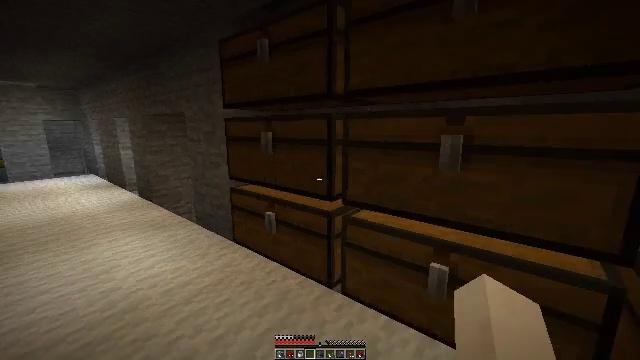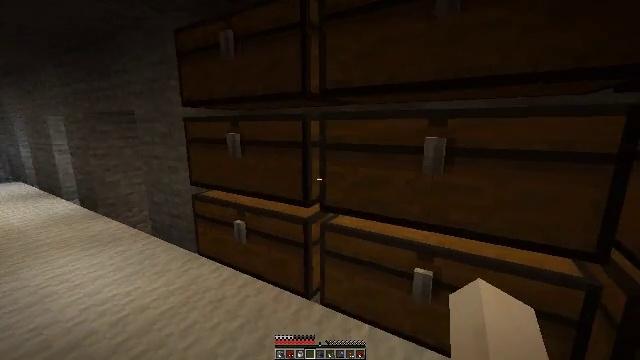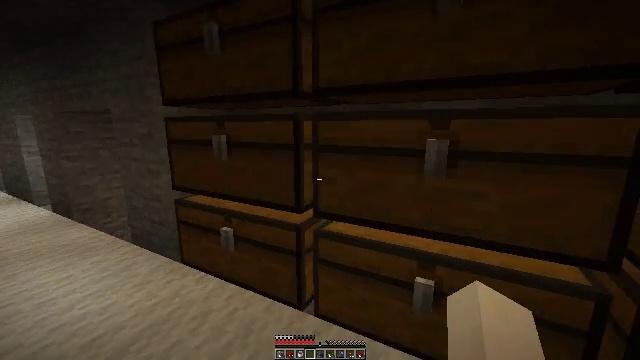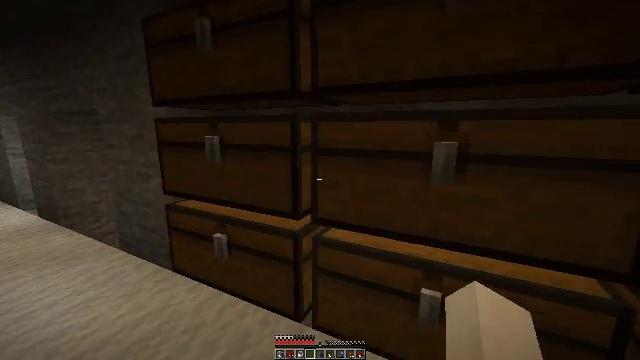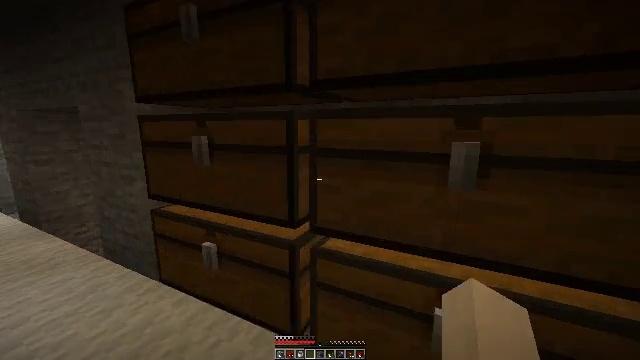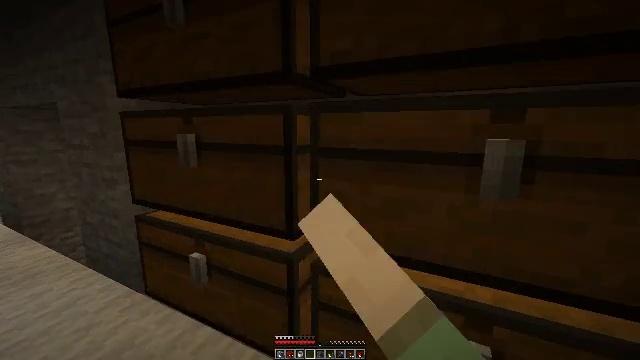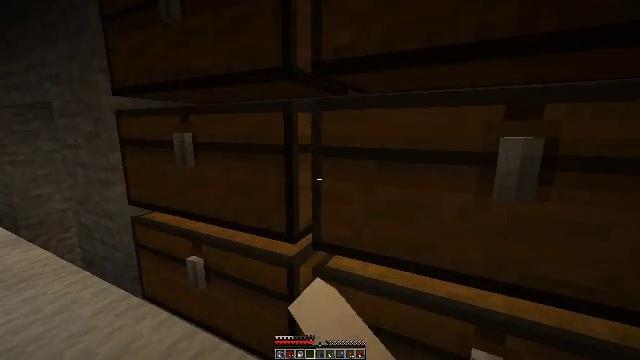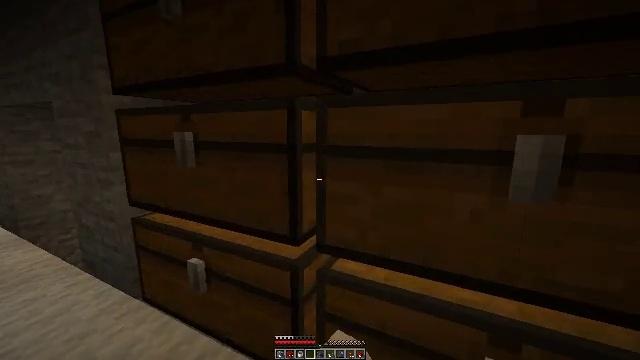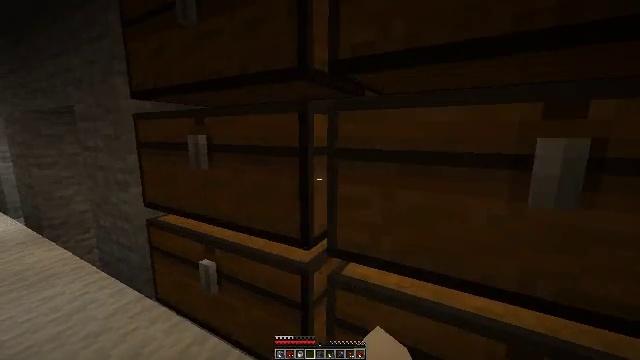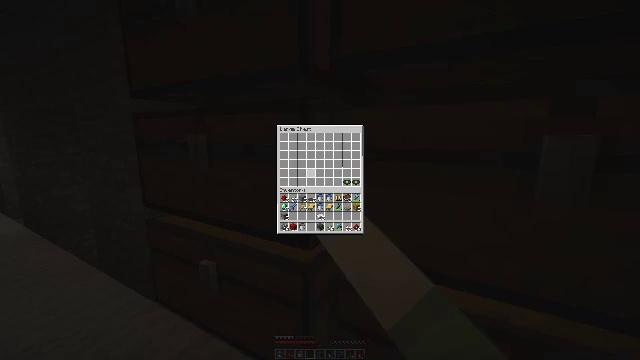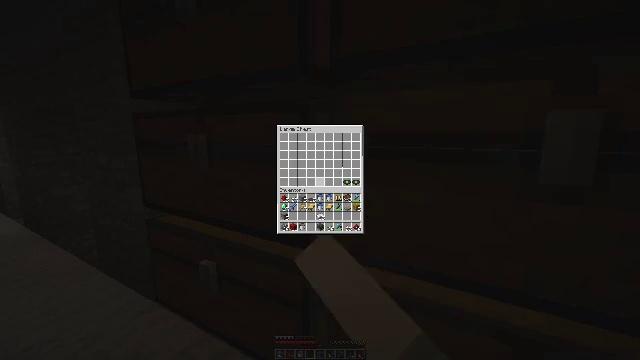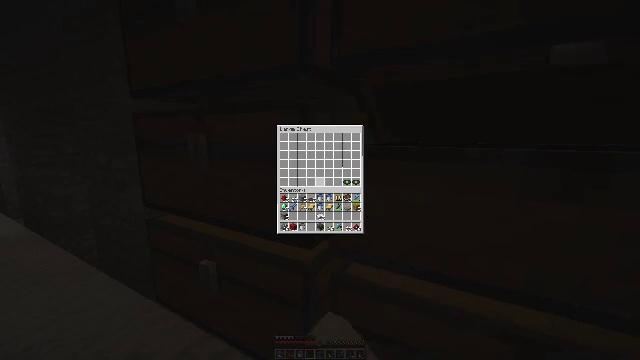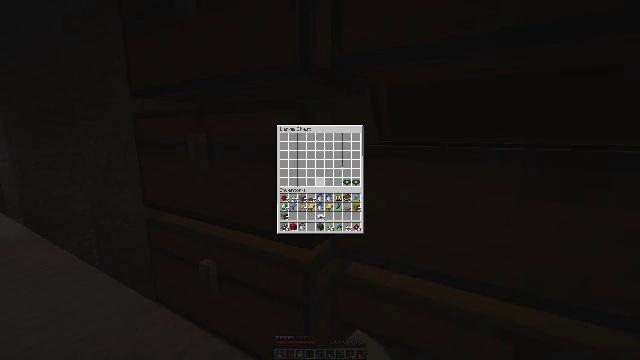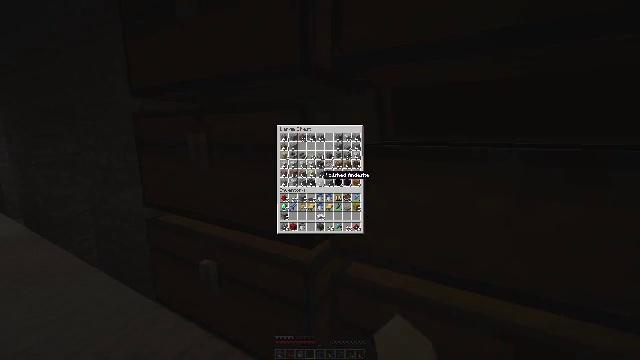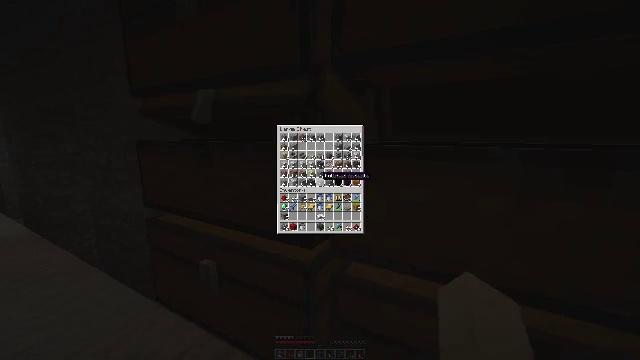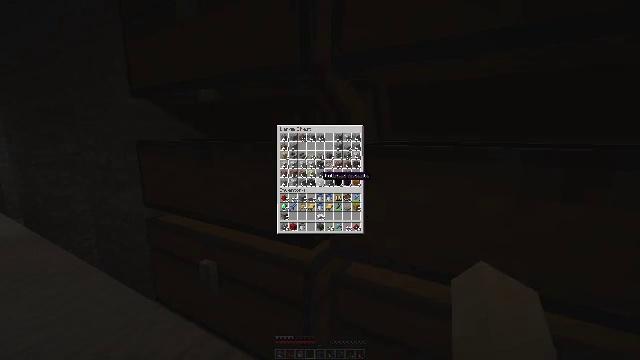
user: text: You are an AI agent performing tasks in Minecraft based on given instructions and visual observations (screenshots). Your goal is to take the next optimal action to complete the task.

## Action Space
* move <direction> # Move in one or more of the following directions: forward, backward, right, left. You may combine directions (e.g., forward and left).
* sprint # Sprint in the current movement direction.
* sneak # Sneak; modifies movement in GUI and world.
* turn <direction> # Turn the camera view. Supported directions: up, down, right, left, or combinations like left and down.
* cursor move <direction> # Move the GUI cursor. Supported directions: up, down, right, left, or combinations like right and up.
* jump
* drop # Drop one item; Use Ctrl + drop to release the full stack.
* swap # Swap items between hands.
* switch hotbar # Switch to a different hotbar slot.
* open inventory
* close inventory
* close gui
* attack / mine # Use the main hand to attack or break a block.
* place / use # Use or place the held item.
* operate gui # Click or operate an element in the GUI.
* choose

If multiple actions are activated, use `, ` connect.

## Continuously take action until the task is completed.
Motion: motion action
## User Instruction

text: Break the grindstone to collect it.
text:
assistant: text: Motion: move forward, turn right
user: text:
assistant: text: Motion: move forward, turn right
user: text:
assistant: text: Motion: move forward
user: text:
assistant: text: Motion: move forward, use / place
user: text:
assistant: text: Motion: use / place
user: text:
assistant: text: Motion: use / place
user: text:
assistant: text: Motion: use / place
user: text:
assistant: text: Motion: turn left, use / place
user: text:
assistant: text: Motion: turn left
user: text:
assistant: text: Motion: turn right
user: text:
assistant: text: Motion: no_op
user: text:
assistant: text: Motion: no_op
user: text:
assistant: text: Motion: no_op
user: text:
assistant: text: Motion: no_op
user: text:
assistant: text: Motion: no_op
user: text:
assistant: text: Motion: no_op
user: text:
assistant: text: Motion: no_op
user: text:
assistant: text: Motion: no_op
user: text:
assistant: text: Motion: open inventory
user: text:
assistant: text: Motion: open inventory
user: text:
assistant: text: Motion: open inventory
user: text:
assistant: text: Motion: no_op
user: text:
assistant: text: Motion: turn left
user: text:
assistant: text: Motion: turn left
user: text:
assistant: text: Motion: use / place
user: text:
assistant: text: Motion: use / place
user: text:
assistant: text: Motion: use / place
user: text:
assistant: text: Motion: no_op
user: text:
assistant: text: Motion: no_op
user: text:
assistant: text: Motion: no_op